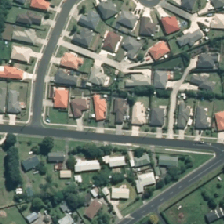
Land cover: urban_build_up